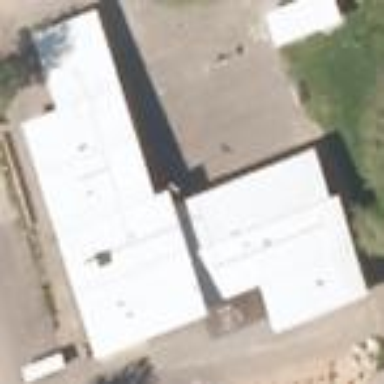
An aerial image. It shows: School building.